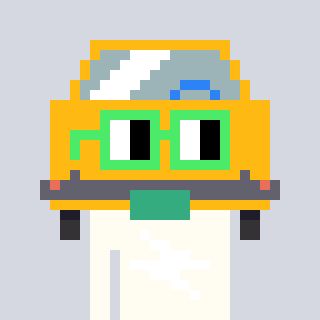
a pixel art character with square light green glasses, a taxi-shaped head and a grayscale-colored body on a cool background